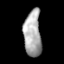
Tissue: lung
Cell type: T cells
Senescence score: 0.2045
Nuclear area (px): 790
Mean DAPI intensity: 171.51